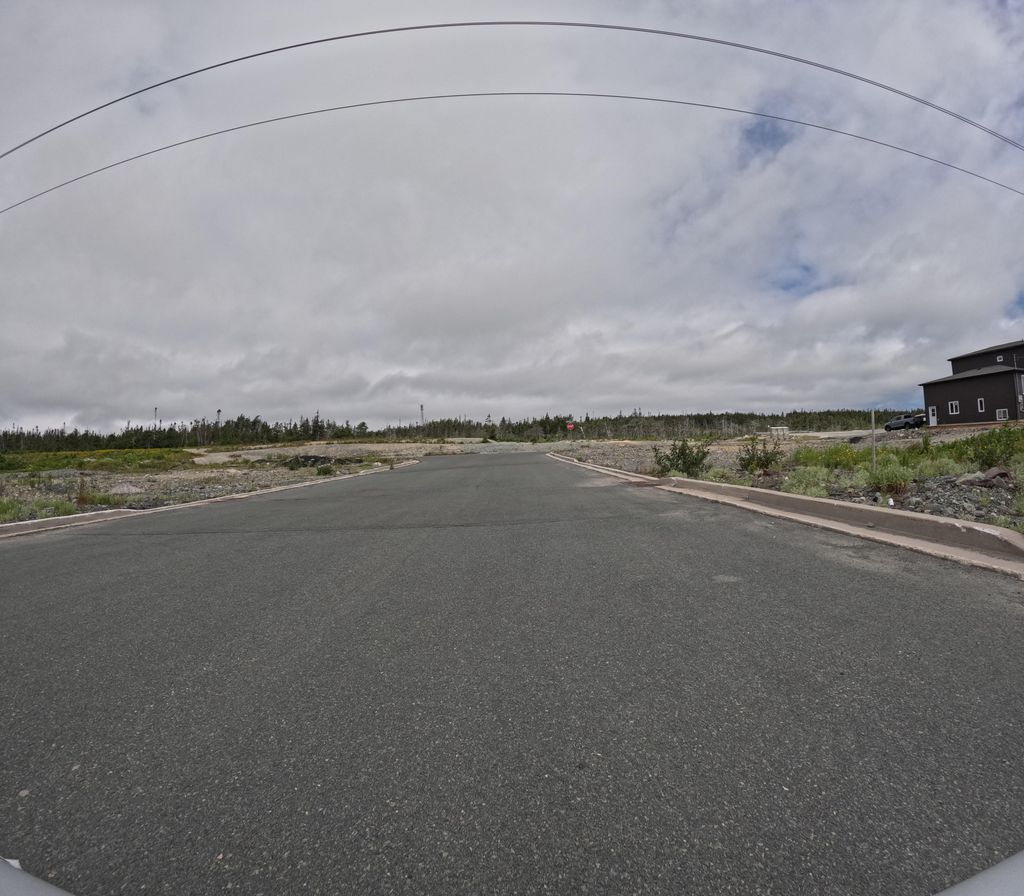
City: st_johns